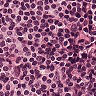
Metastatic tissue present: no